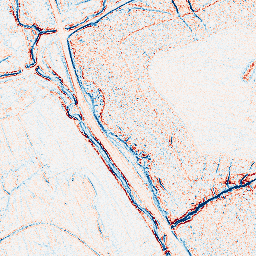
Category: edge_preserving
Decomposition family: bilateral
Decomposition parameters: d: 5
sigma_color: 50
sigma_space: 75
Upsampling method: quartic
Upsampling parameters: scale: 8
Upsampling scale: 8